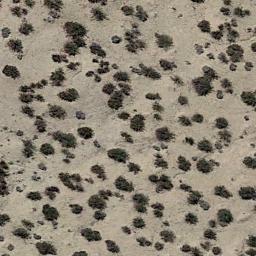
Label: chaparral